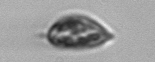
Label: Prorocentrum_triestinum